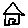
Label: house